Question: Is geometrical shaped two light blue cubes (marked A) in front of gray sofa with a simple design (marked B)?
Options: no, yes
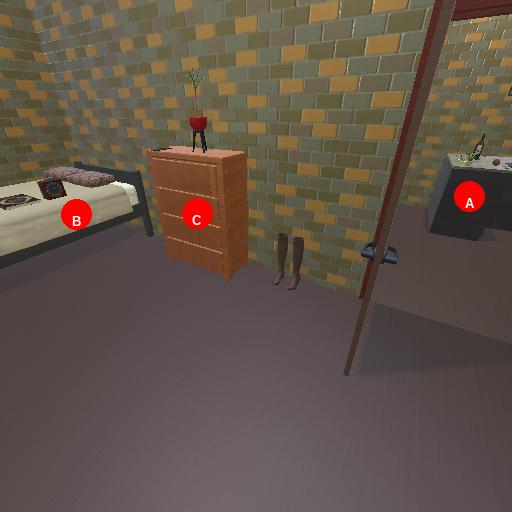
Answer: no